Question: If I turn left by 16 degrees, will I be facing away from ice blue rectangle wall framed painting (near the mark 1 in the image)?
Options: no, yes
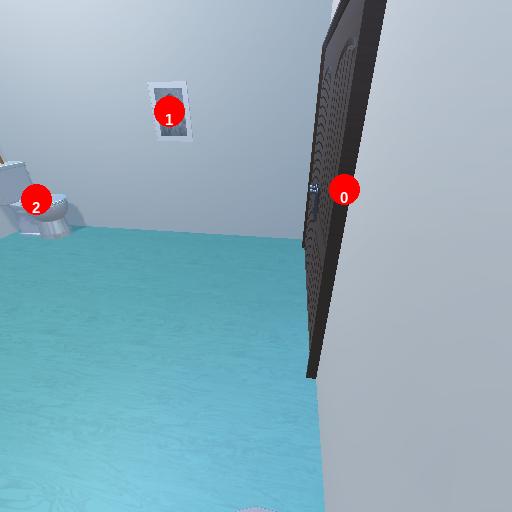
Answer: no